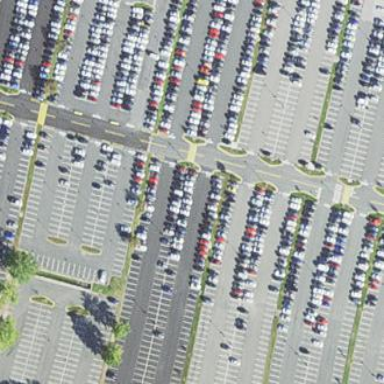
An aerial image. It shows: Parking area with asphalt surface.